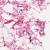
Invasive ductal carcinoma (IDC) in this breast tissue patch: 0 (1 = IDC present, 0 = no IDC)